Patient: sex F, age 72
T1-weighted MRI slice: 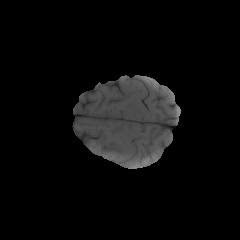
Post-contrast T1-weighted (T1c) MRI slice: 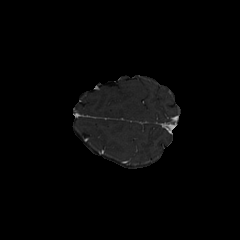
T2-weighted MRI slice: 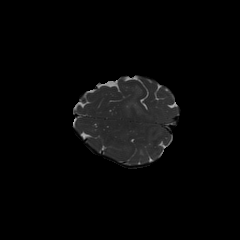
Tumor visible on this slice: yes
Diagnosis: Glioblastoma, IDH-wildtype
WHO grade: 4